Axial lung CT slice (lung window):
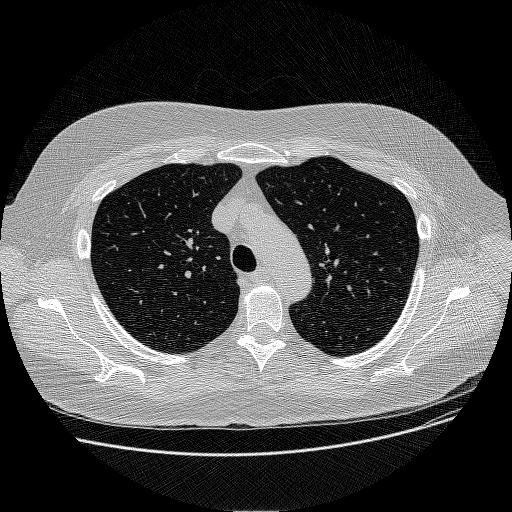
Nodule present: no